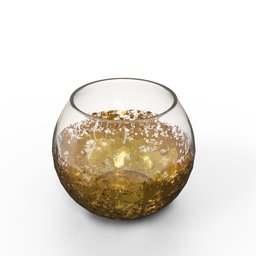
Label: decoration